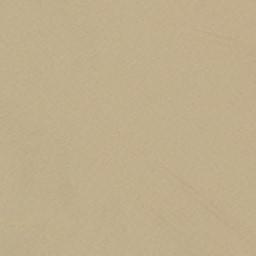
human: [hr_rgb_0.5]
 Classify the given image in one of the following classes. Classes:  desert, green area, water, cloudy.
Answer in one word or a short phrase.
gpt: desert